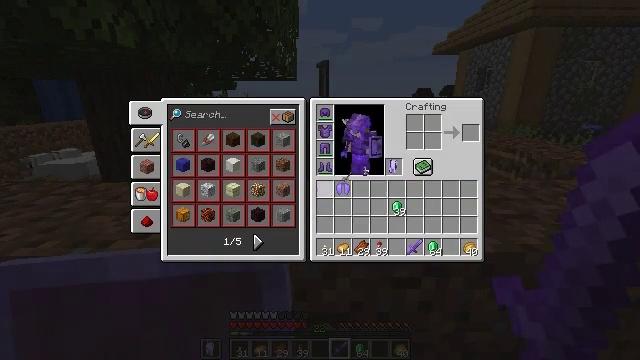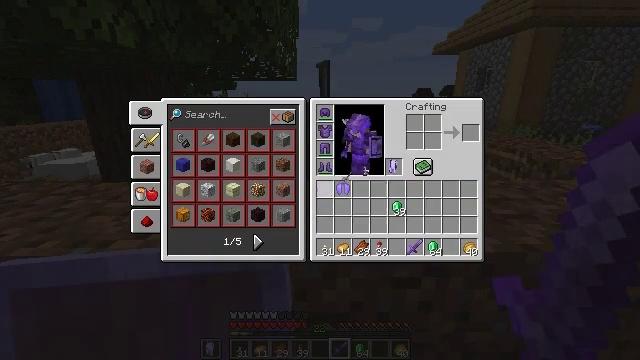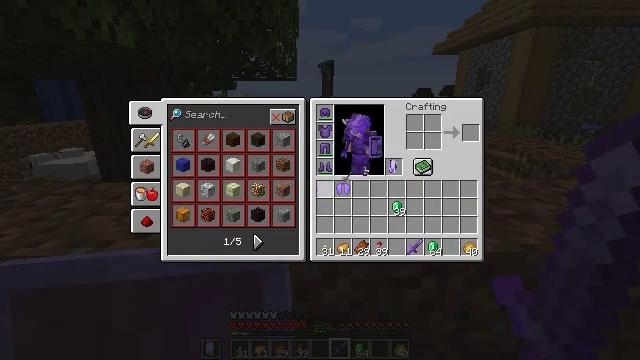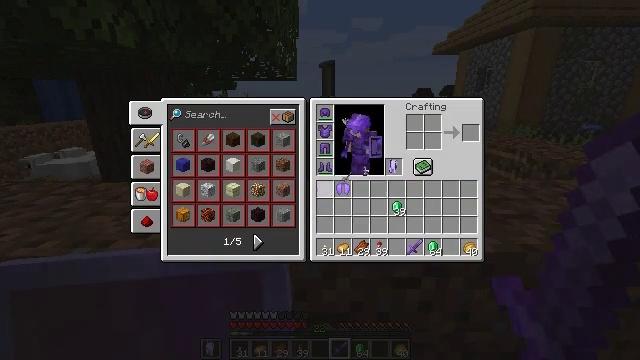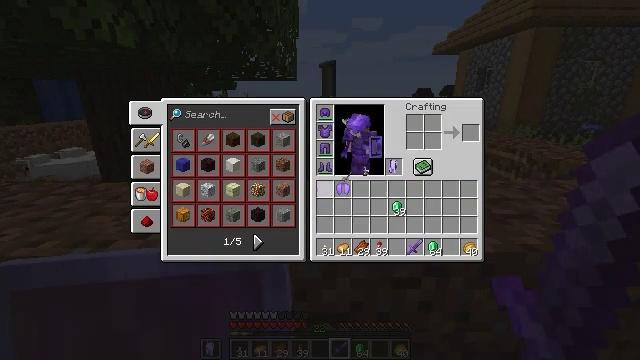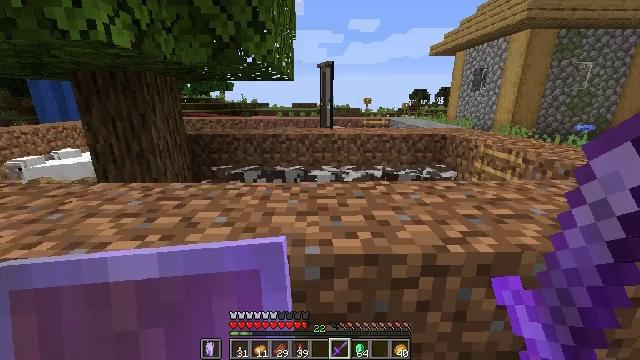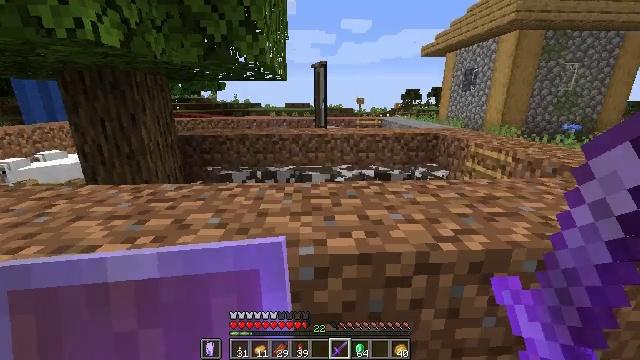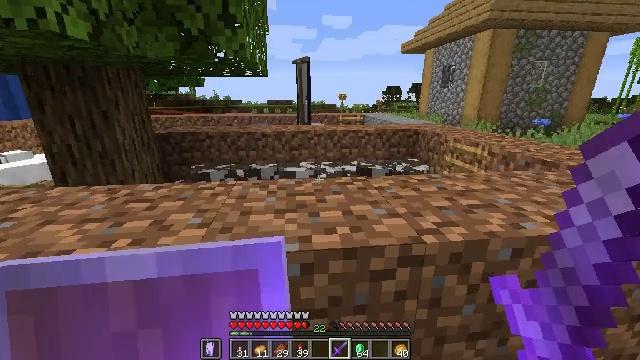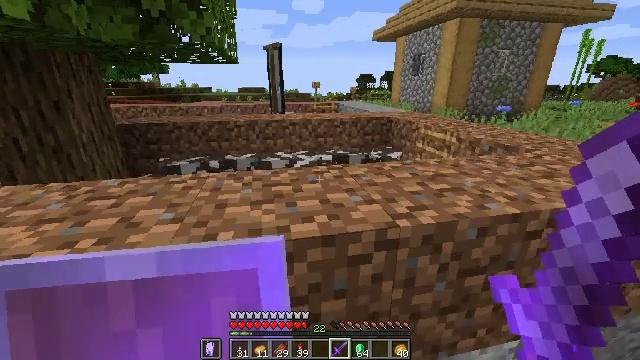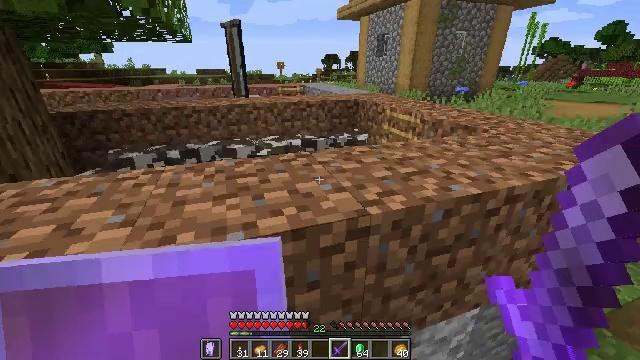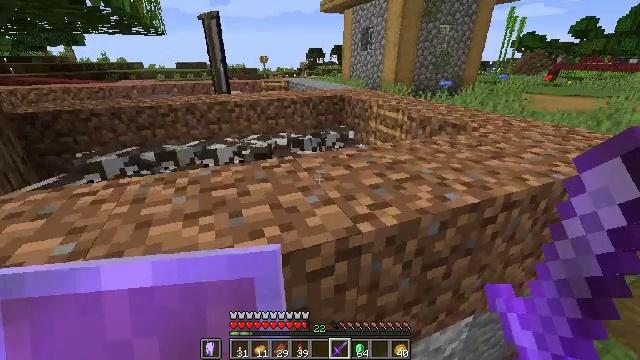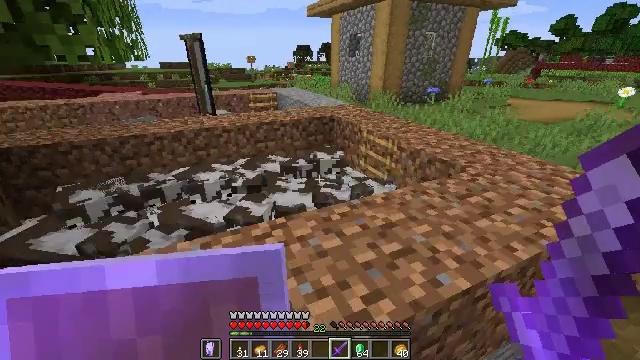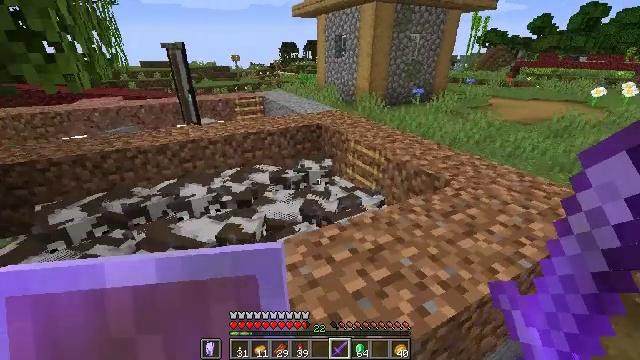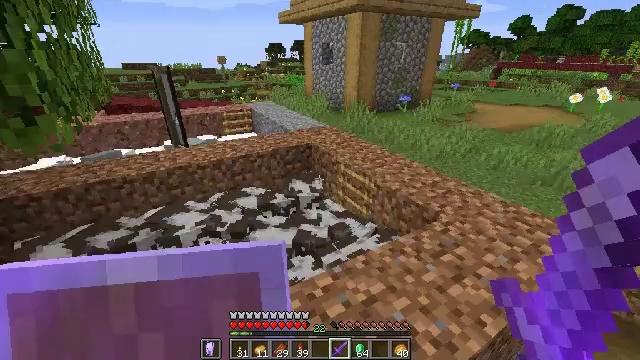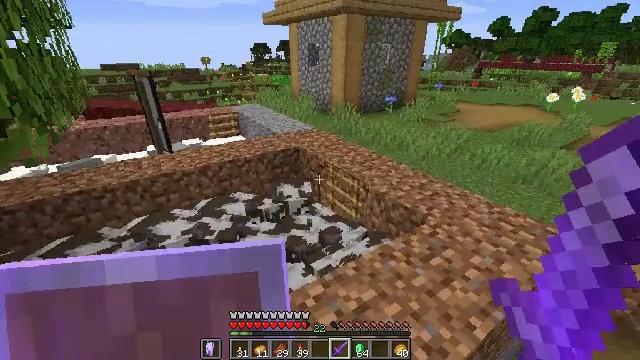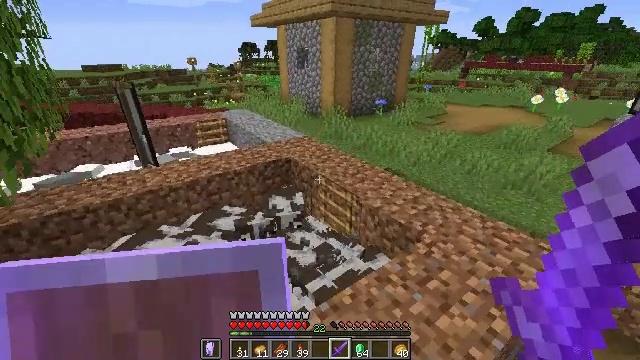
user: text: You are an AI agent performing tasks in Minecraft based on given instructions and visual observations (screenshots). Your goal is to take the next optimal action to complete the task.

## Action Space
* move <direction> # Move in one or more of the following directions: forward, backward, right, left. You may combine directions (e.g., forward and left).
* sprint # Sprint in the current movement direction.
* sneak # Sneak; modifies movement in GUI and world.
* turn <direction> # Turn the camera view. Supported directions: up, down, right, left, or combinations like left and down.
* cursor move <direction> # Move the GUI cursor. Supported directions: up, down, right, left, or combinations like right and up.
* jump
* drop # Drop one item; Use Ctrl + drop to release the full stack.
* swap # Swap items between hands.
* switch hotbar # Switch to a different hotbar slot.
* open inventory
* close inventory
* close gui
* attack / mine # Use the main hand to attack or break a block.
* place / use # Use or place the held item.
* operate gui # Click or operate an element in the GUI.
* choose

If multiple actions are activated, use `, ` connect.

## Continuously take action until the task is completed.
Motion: motion action
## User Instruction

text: Hunt a sheep.
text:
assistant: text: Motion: sneak, choose
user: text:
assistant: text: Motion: sneak
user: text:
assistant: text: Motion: sneak
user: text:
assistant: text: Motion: sneak
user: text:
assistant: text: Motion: close inventory
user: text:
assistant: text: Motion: turn right, close inventory
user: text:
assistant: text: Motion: turn right
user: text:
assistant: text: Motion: turn right and down
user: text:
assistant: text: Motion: move forward, turn right and down
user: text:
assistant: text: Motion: move forward, turn right and down
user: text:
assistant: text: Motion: move forward, turn right, jump
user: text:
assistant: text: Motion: move forward, turn right, jump
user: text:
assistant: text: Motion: move forward, turn right, jump
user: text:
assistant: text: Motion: move forward, turn right
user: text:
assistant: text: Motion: move forward, turn right
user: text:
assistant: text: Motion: move forward and move right, turn right
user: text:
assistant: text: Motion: move forward and move right
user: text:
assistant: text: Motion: move forward and move right
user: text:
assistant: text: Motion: move forward and move right
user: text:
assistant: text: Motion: move forward and move right
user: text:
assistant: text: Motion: move forward and move right, turn left
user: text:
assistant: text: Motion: move forward and move right, turn left
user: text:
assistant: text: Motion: move forward and move right, turn left
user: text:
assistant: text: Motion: move forward and move right, turn left
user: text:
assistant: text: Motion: move forward and move right, turn left
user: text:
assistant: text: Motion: move forward and move right, turn left
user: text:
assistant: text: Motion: move forward, turn left
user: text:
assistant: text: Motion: move forward, turn left
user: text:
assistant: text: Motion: move forward
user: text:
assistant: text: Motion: move forward